Fundus camera: zeiss
Shooting center: midpoint
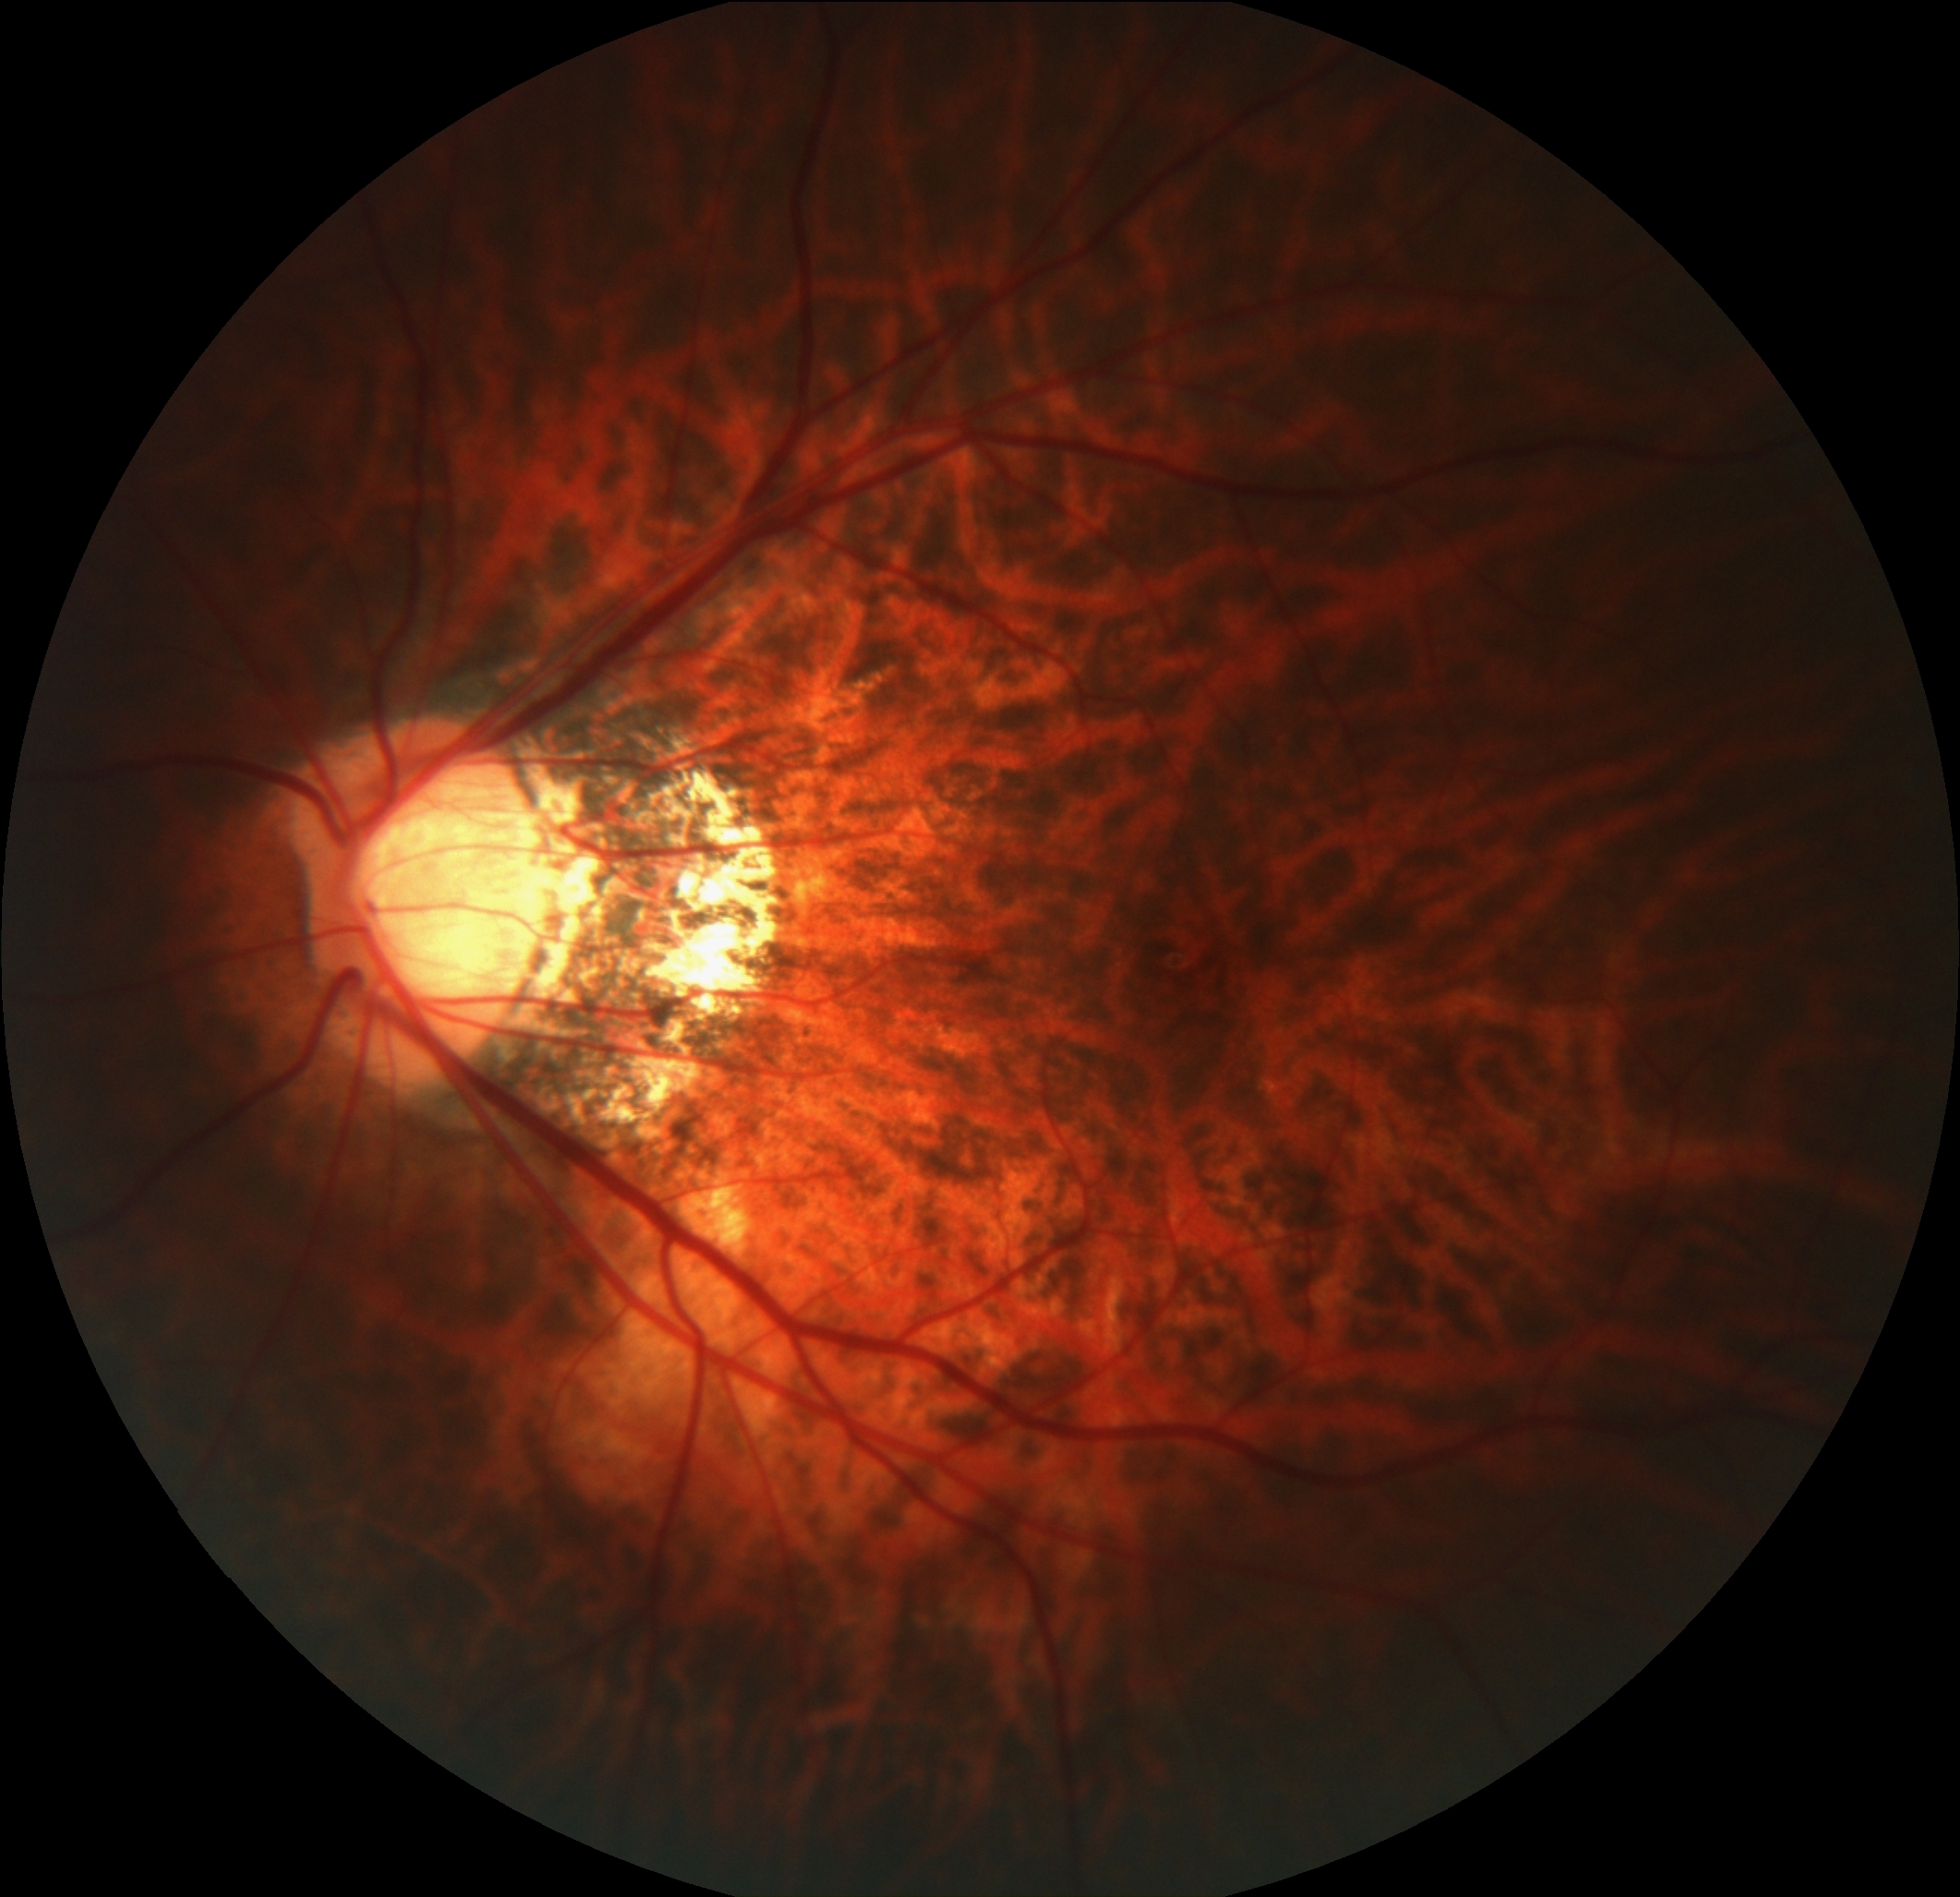
Pathologic myopia: yes
Patchy retinal atrophy: present
Retinal detachment: absent